RGB frame:
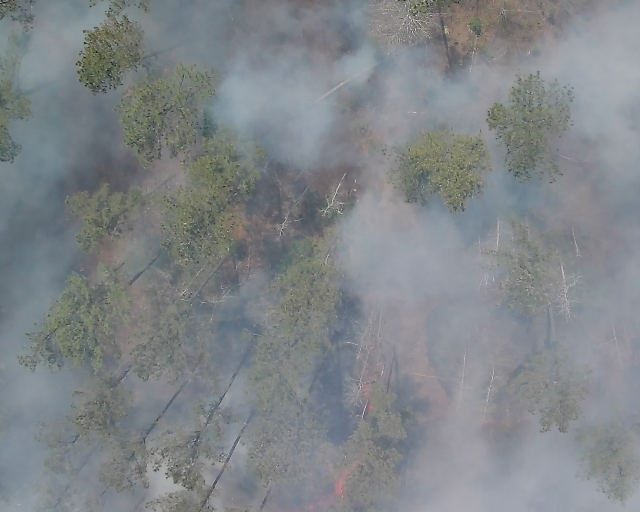
Thermal frame:
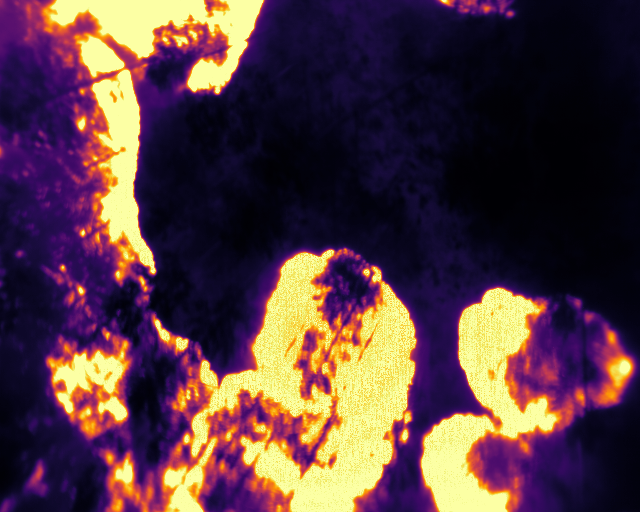
Captured: 2026-02-26 02:31:44
Pixels at or above 80 °C: 105346 (fraction of frame: 0.3215)